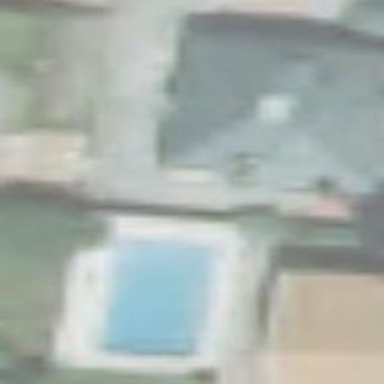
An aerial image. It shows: Swimming pool located in leisure land.